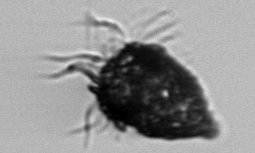
Label: Tintinnopsis